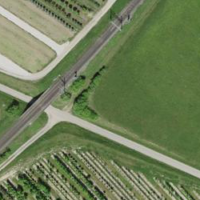
EUNIS habitat code: 25
Species observed at this site:
Ardea alba
Lanius excubitor
Sturnus vulgaris
Milvus milvus
Zygaena filipendulae
Rumex acetosa
Buteo buteo
Falco tinnunculus
Luzula campestris